Interaction volume radius: 10 \u00c5
Interaction volume height: 10 \u00c5
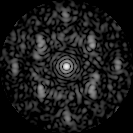
Disorder parameter: 0.5928